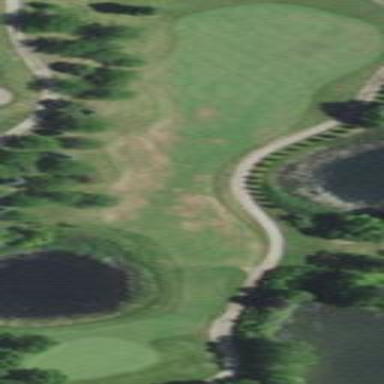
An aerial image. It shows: Golf fairway surrounded by grass.